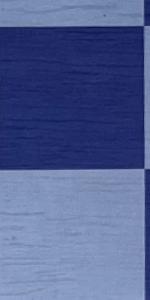
Label: Empty